Interaction volume radius: 5 \u00c5
Interaction volume height: 25 \u00c5
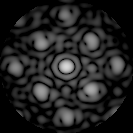
Disorder parameter: 0.2938